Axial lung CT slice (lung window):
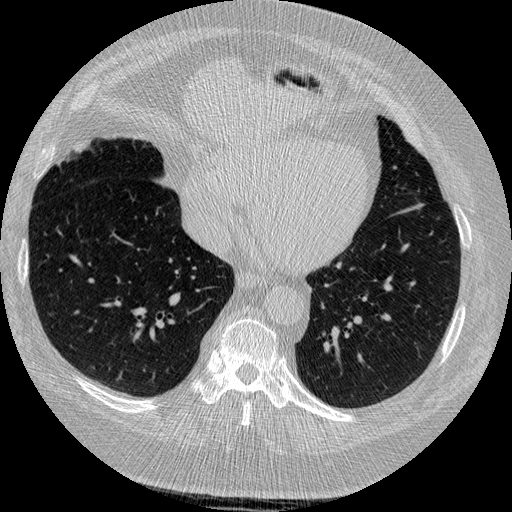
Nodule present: no